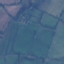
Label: Pasture